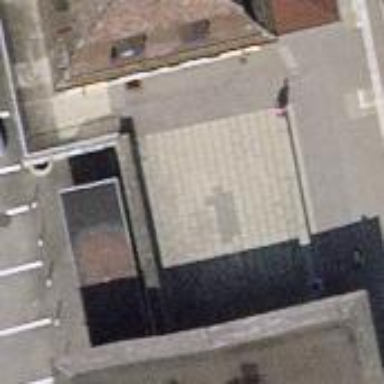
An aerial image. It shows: Transportation building.